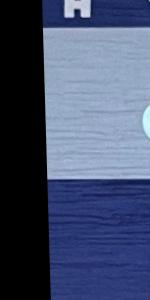
Label: Empty